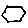
Label: hexagon